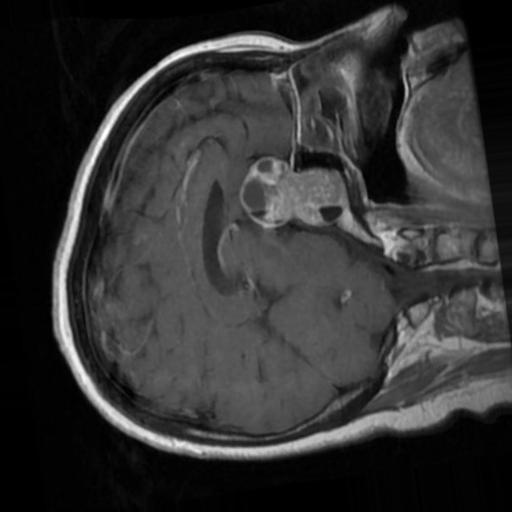
Label: brain_tumor